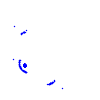
Particle: proton